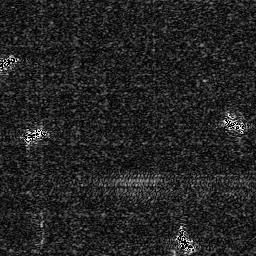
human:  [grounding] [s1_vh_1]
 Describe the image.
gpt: In the satellite image, there is  <ref>1 small ship </ref> <box>[[0, 21, 6, 26, 0]]</box> located at top left,  <ref>1 small ship </ref> <box>[[8, 49, 17, 54, 0]]</box> located at left,  <ref>1 small ship </ref> <box>[[68, 88, 74, 98, 0]]</box> located at bottom right,  <ref>1 small ship </ref> <box>[[86, 45, 94, 50, 0]]</box> located at right.